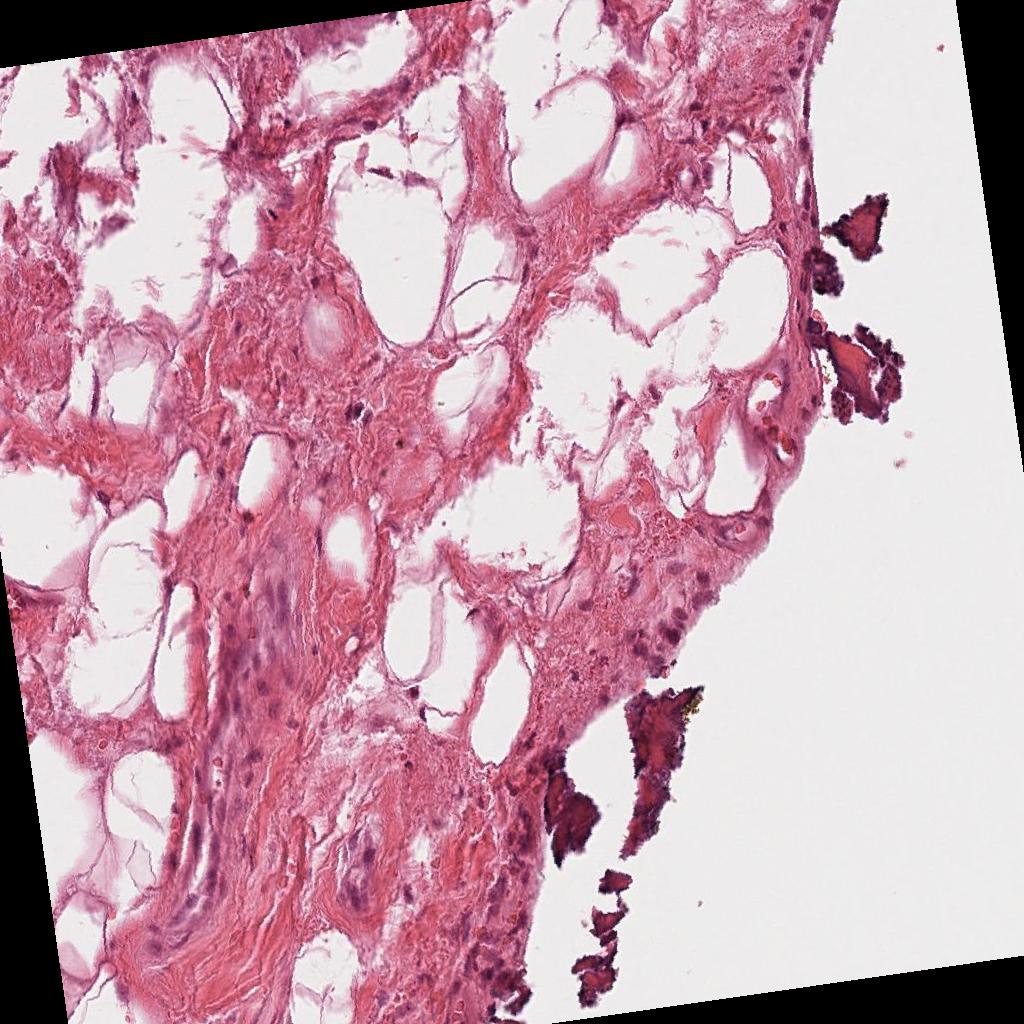
Label: Non-Tumor